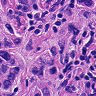
Metastatic tissue present: yes